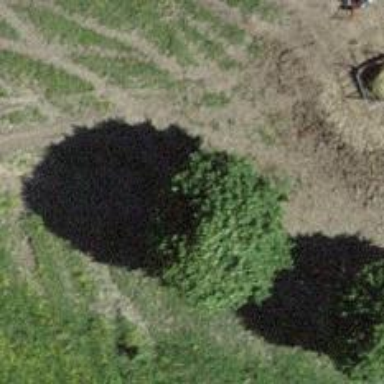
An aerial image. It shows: Beautiful tree in nature.